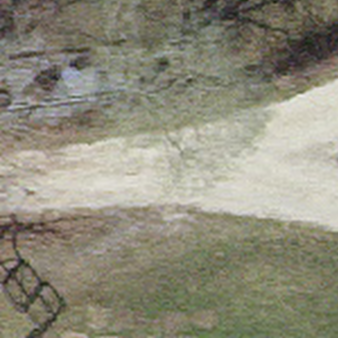
Label: other